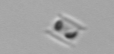
Label: Bacillariophyceae_morphotype1